Question: I'm learning Linq to entities on my own and I have a bit of a question. Take a look at the following method. It returns the latest completed task for every item inside the 'List of WorkflowsInProgress' . This method is being called within an other method where i'm using the 'fields of TasksInProgress' , but i'm also using properties of 'the linked Tasks and WorkflowInProgress'. As you will see I've added the 'Include' to the query.
'''
public List<TasksInProgress> GetLatestTaskForWorkflowsInProcess(List<WorkflowInProgress> pWorkflowsInProcess)
{
List<TasksInProgress> tasksLst = new List<TasksInProgress>();
List<Int64> workflowIds = pWorkflowsInProcess.Select(w => w.Id).ToList();
using (TaskWorkflowEntities myDatacontext = new TaskWorkflowEntities())
{
tasksLst = (from taskP in myDatacontext.TasksInProgress.Include("Tasks").Include("WorkflowInProgress")
where (taskP.RunningState == (int)WorkflowRunningStates.Completed) &&
workflowIds.Contains(taskP.WorkflowInProgressId) &&
taskP.Completed == (from sTaskP in myDatacontext.TasksInProgress
where sTaskP.WorkflowInProgressId == taskP.WorkflowInProgressId
group sTaskP by sTaskP.WorkflowInProgressId into gSTaskP
select gSTaskP.Max(g => g.Completed)).FirstOrDefault()
select taskP).ToList<TasksInProgress>();
}
return tasksLst;
}
'''
> 'Is there a more elegant way to include other tables inside a Query?'
Because i don't like those hardcoded objectnames just sitting there' (Imagine if the tablename changes...)Or is there any other way that i can use to include the fields of linked objects/navigational properties?
Example of the methode above this one:
'''
foreach(TasksInProgress taskInProc in _taskWorkflowS.GetLatestTaskForWorkflowsInProcess(currentWorkflowsInProcess))
{
//Do something with (int)taskInProc.Tasks.TaskOrder
//Do something with taskInProc.WorkflowInProgress.WorkflowId
// ...
//for Instance
int i = 0;
i = _taskWorkflowS.GetAmountOfTasksForWorkflow(taskInProc.WorkflowInProgress.WorkflowId, (int)taskInProc.Tasks.TaskOrder)
if (i > 0 )
{ ... }
}
'''
using lambda expression as parameter of the 'Include' doesn't appear to be working due to the fact that it only excepts string (see image below):
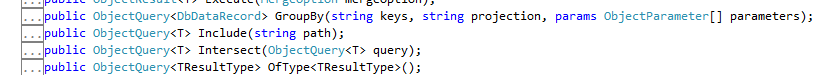
Answer: You can write an extension method that use a lambda expression instead of a string:
'''
public static ObjectQuery<T> Include<T>(this ObjectQuery<T> query, Expression<Func<T, object>> selector)
{
MemberExpression body = selector.Body as MemberExpression;
return query.Include(body.Member.Name);
}
'''
and use it like:
'''
myDatacontext.TasksInProgress.Include(q=>q.Tasks)
.Include(q=>q.WorkflowInProgress)
'''
I have not tested it, but it should work.